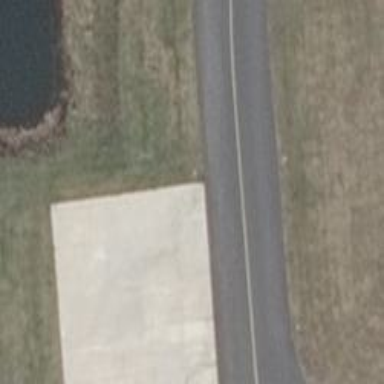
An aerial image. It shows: Taxiway edge illuminated for aviation.